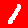
Digit: 1